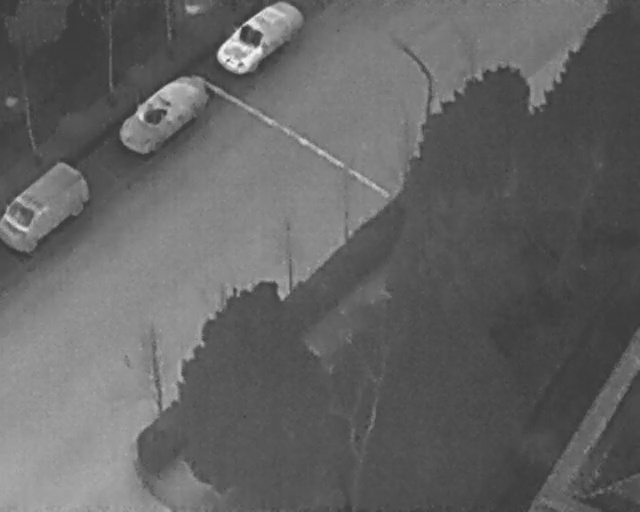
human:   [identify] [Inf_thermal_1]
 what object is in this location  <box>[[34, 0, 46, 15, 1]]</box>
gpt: <ref>1 large car at the top</ref>

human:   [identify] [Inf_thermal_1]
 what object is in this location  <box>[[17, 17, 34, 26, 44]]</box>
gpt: <ref>1 large car at the top left</ref>